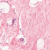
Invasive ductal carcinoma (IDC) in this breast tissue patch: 0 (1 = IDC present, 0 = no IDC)